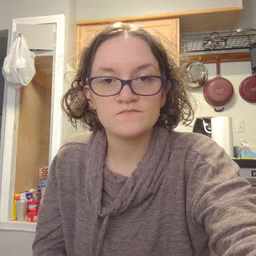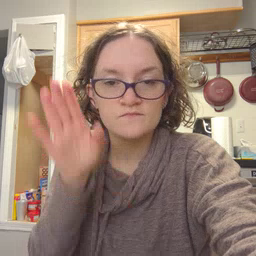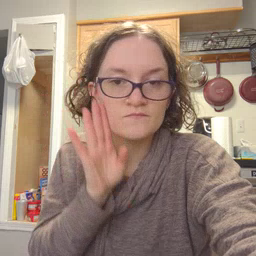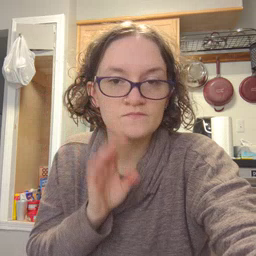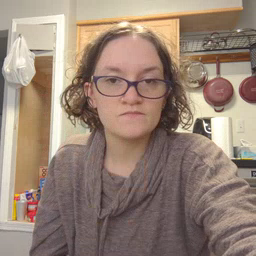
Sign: brown